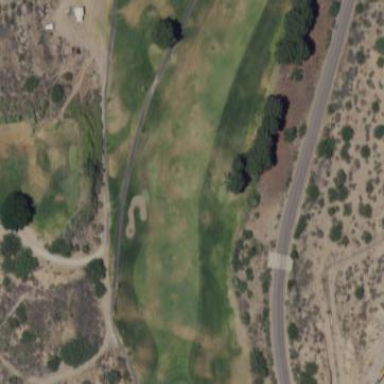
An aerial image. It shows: Grassy fairway on golf course.